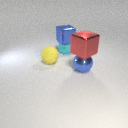
small cyan metal cube behind large blue metal sphere